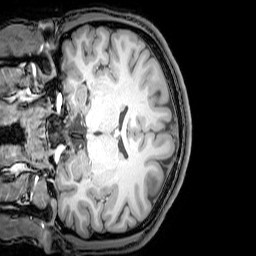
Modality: T1w
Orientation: coronal
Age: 22
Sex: male
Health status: healthy
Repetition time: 0.081 s
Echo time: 0.037 s